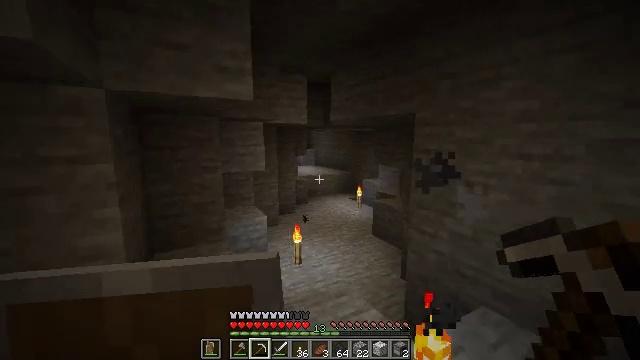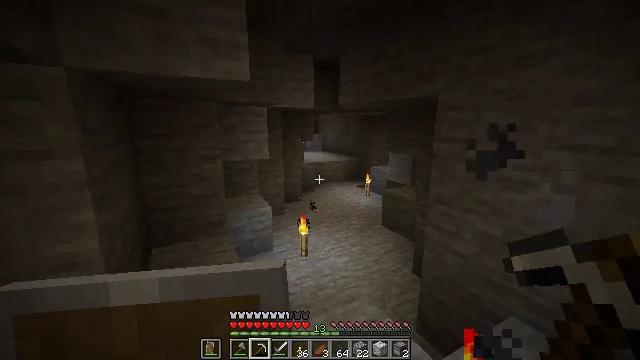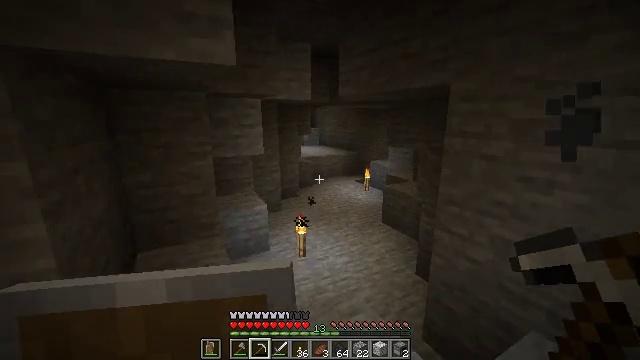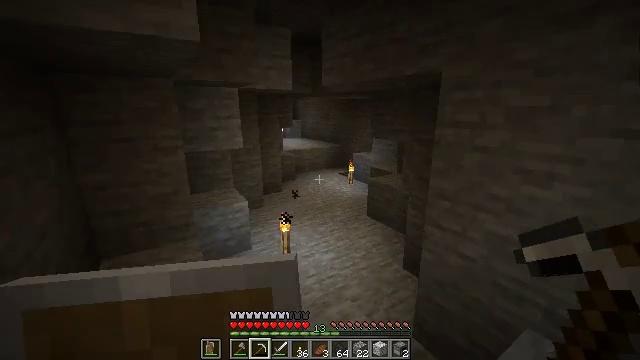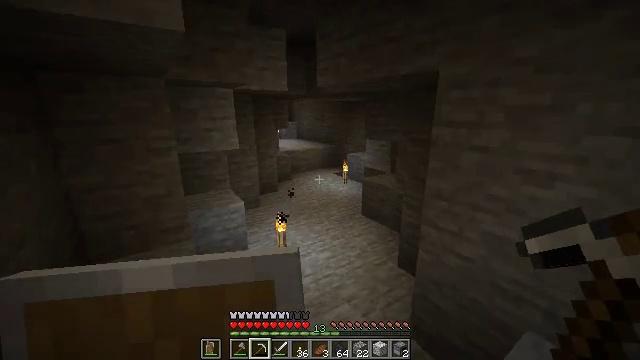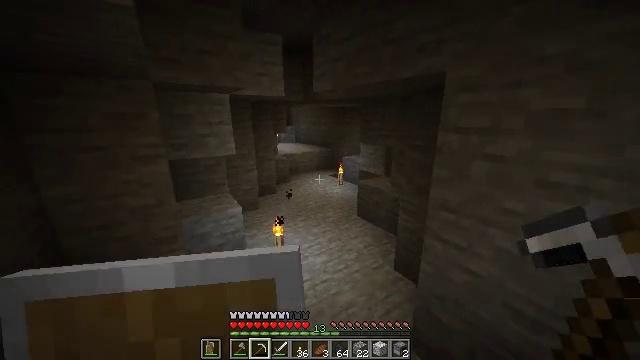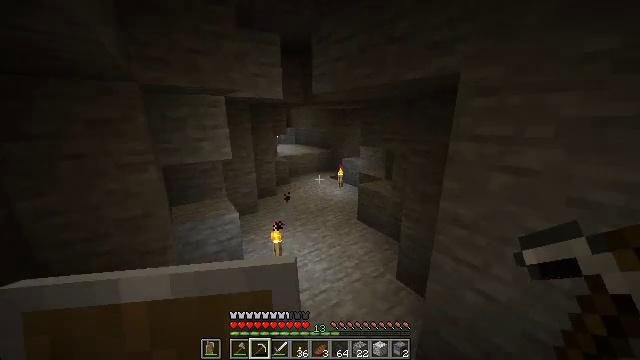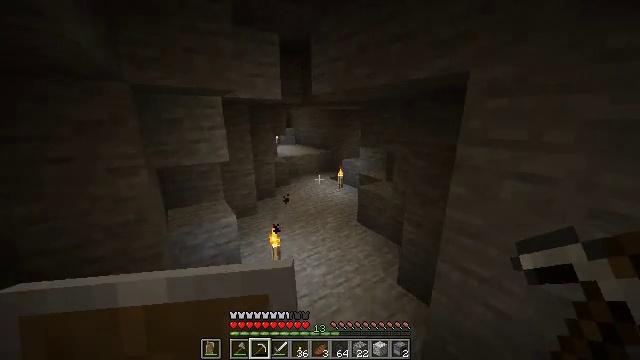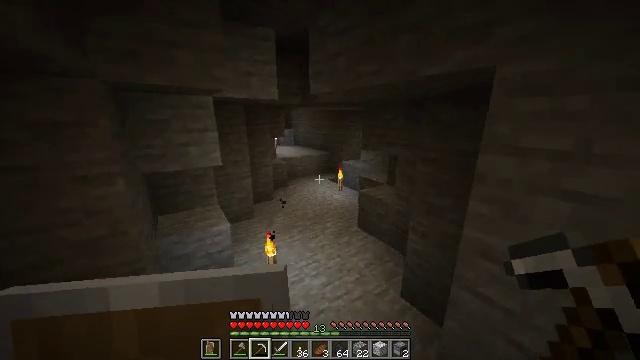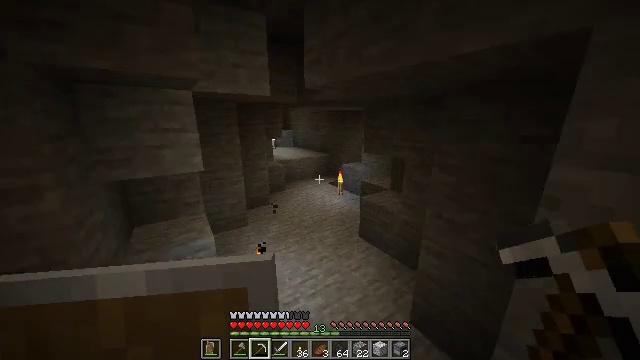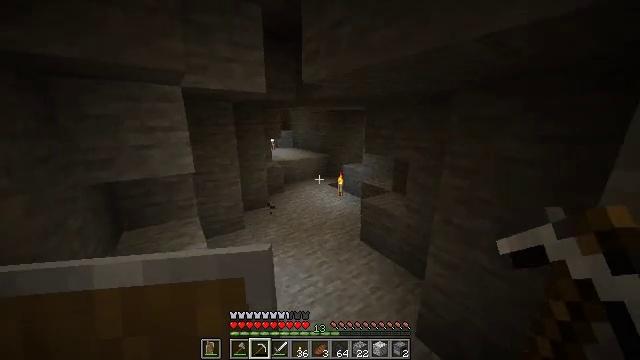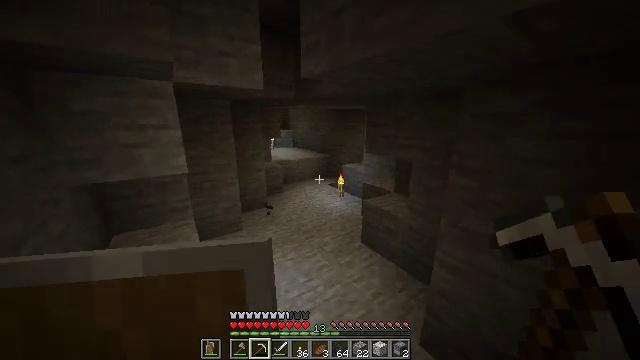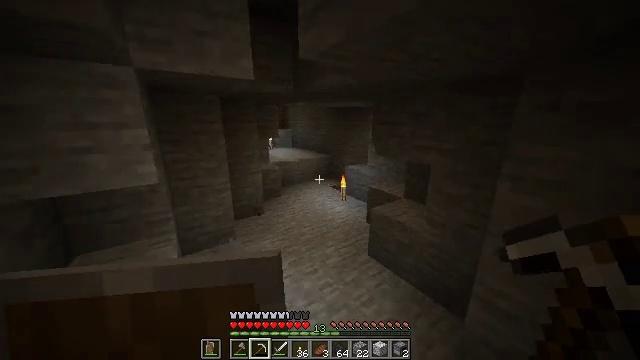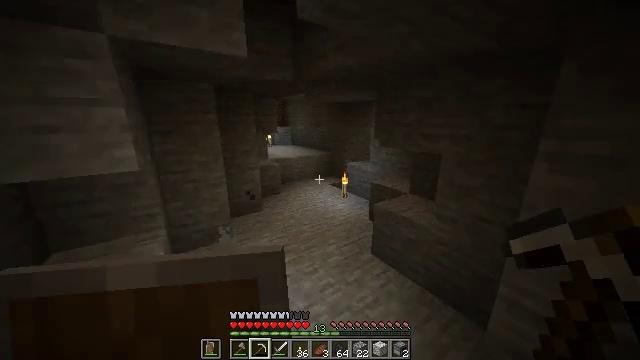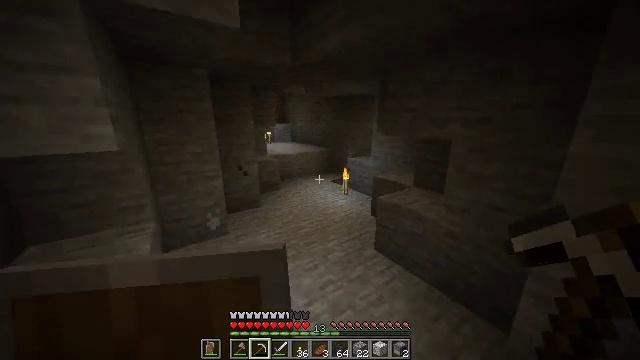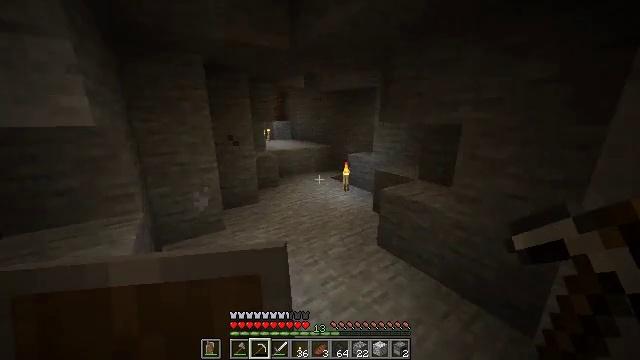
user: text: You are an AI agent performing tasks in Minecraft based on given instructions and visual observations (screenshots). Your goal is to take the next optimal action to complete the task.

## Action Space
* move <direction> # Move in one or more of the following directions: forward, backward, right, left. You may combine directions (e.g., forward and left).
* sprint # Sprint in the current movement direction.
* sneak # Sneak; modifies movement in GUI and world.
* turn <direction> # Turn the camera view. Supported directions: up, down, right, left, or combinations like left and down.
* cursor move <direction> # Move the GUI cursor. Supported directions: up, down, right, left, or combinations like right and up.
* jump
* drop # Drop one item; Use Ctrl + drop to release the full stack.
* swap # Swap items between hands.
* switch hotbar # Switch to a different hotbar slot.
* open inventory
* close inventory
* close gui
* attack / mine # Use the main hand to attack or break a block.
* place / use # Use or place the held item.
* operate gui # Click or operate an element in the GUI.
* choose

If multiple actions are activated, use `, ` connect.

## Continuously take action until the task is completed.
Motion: motion action
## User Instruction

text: Attack the white bed to collect it.
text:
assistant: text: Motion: move forward, turn left and down
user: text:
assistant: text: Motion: move forward, turn down
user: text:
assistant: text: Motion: move forward, sprint, turn right and down
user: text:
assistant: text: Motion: move forward, sprint, turn right
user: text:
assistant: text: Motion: move forward, sprint
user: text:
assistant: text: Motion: move forward, sprint
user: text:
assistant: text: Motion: move forward
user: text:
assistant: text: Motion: move forward
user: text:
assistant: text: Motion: move forward
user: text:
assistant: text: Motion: move forward
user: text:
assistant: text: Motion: move forward
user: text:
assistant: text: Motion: move forward
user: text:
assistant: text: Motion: move forward
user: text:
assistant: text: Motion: move forward
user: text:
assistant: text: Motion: move forward
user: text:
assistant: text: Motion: move forward
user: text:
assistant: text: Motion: move forward
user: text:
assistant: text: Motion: move forward
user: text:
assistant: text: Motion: move forward
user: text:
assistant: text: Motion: move forward
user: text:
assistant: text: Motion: move forward
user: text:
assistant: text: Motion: move forward
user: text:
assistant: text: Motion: move forward
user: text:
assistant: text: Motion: move forward
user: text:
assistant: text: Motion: move forward
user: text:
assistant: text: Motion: move forward, turn right
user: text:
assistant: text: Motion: move forward
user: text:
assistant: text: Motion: move forward
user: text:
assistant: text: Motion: move forward
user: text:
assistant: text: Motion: move forward